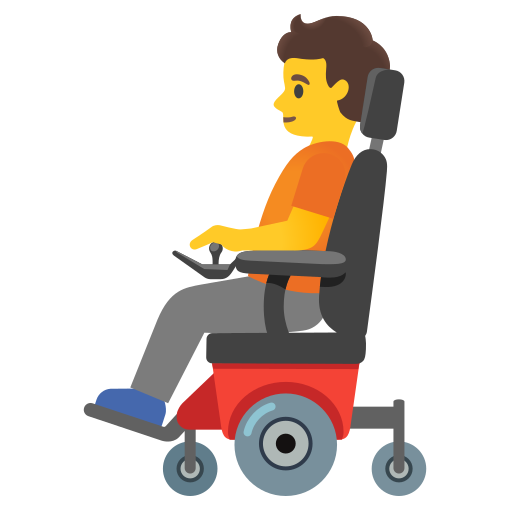
Emoji: 🧑‍🦼